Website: lowes
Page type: cart
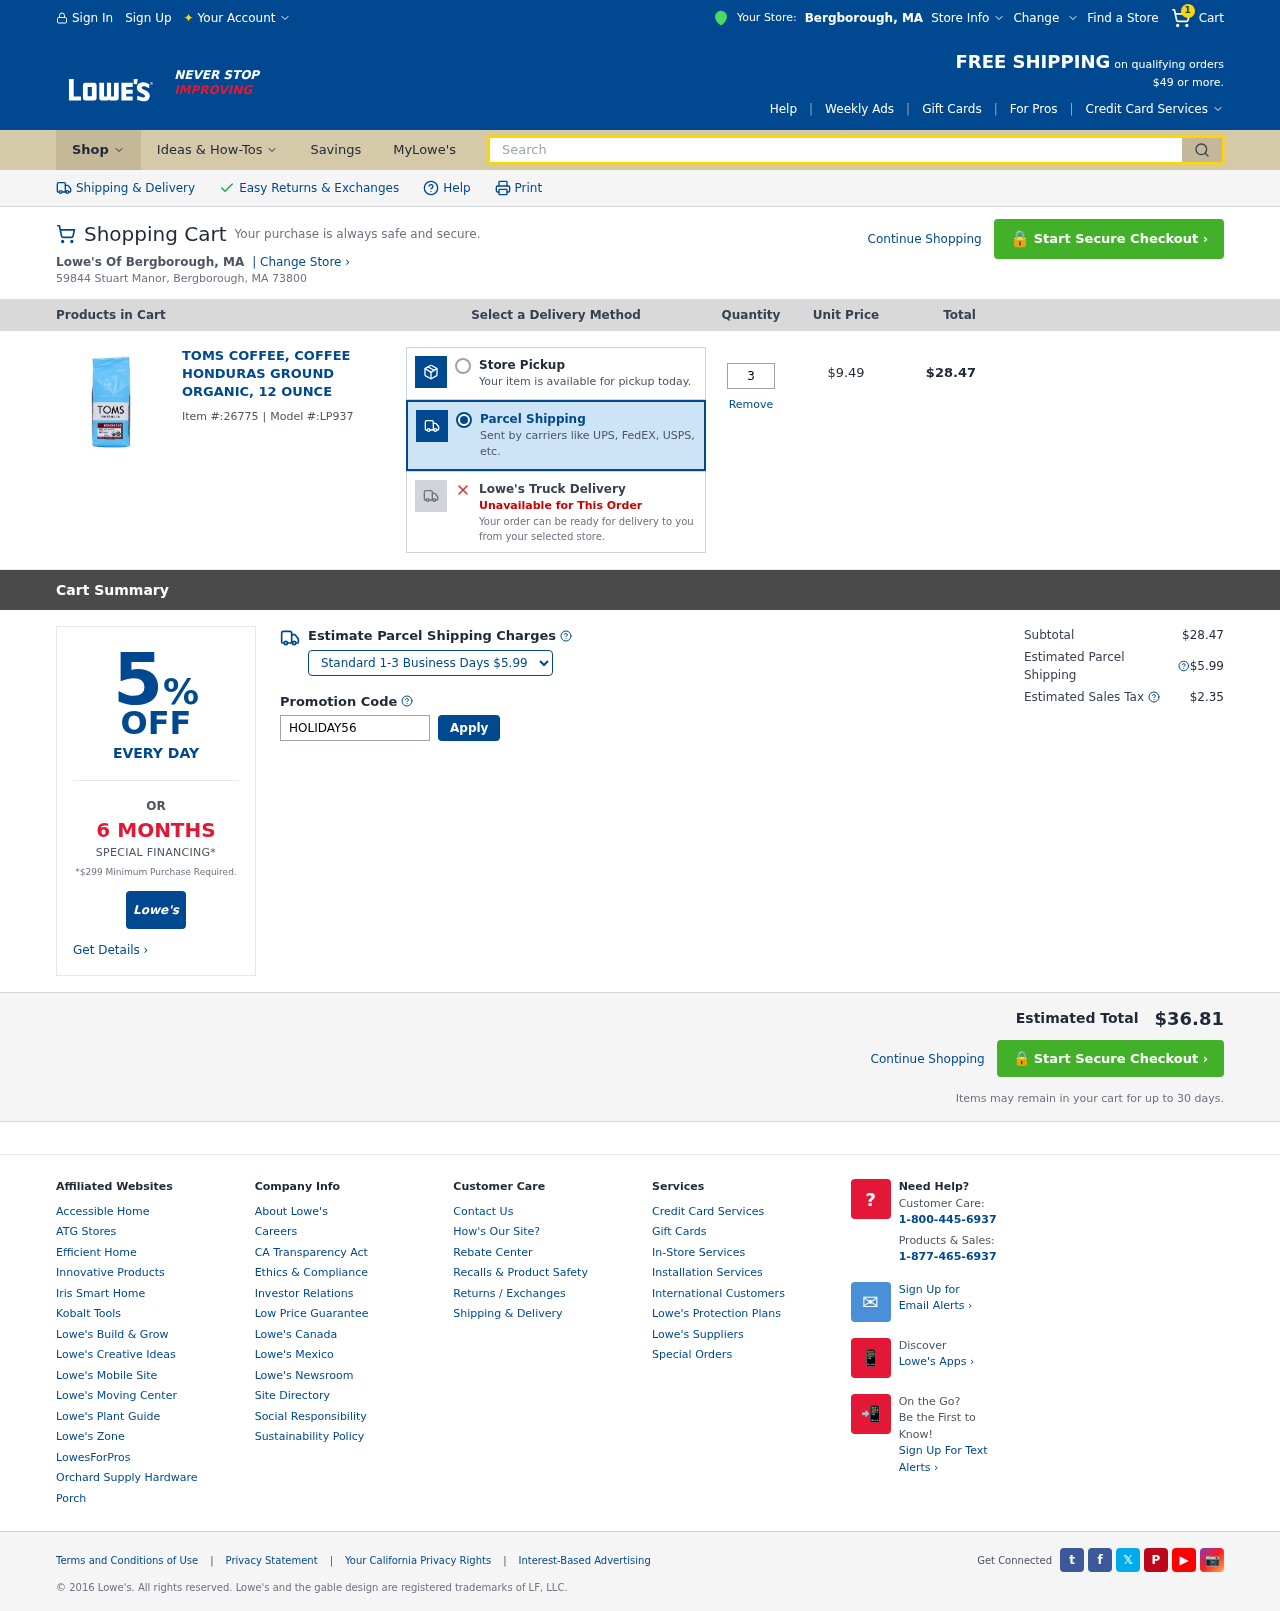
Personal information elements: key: PII_CITY
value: Bergborough
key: PII_STATE_ABBR
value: MA
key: PII_STREET
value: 59844 Stuart Manor
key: PII_CITY_STATE_ZIP
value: Bergborough, MA 73800
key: PII_PROMO_CODE
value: HOLIDAY56
Product elements: key: PRODUCT1_NAME
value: Toms Coffee, Coffee Honduras Ground Organic, 12 Ounce
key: PRODUCT1_PRICE
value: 9.49
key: PRODUCT1_QUANTITY
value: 3
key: PRODUCT1_ITEM_ID
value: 26775
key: PRODUCT1_MODEL_ID
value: LP937
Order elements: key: ORDER_NUM_ITEMS
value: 1
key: ORDER_ITEM_TOTAL
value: $28.47
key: ORDER_SUBTOTAL
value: $28.47
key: ORDER_SHIPPING_COST
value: $5.99
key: ORDER_TAX
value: $2.35
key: ORDER_TOTAL
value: $36.81
Search elements: key: HEADER_SEARCH
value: Search